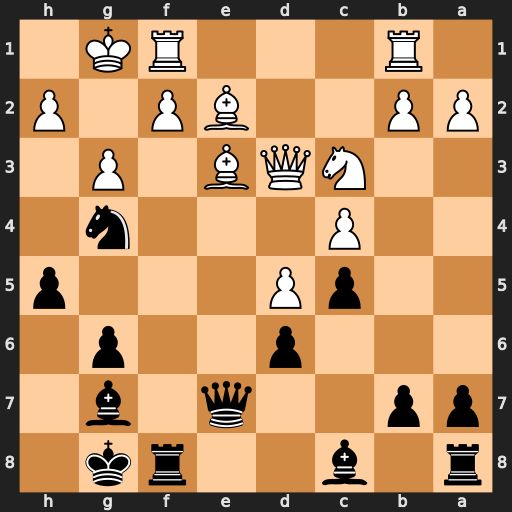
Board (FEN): r1b2rk1/pp2q1b1/3p2p1/2pP3p/2P3n1/2NQB1P1/PP2BP1P/1R3RK1
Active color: b
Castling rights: -
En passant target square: -
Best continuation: Bf5